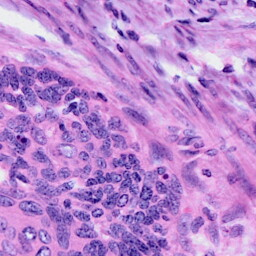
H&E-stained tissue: Cervix